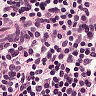
Metastatic tissue present: no